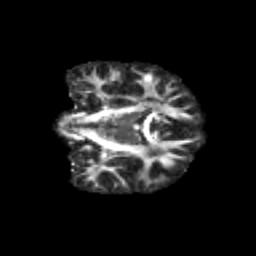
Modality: FA
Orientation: coronal
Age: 12
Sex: male
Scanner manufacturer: siemens
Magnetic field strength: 3 T
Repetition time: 3.8 s
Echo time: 0.07 s